Question: This is the structure of a page.

the height of 'header', 'menu' and 'footer' is known (fixed and set by pixels) but the 'body' height is not. but I want it to be so height such that the site completely covers the screen vertically. I mean I need to set a 'min-height' for the 'body' that causes the page fits the screen. how can I do that?
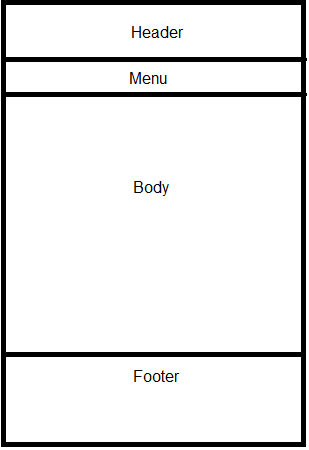
Answer: Found it. I should set the display of the site wrapper DIV to 'table' and its height to '100%' and every first level DIV display must be 'table-row'.